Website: macys
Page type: billing-address
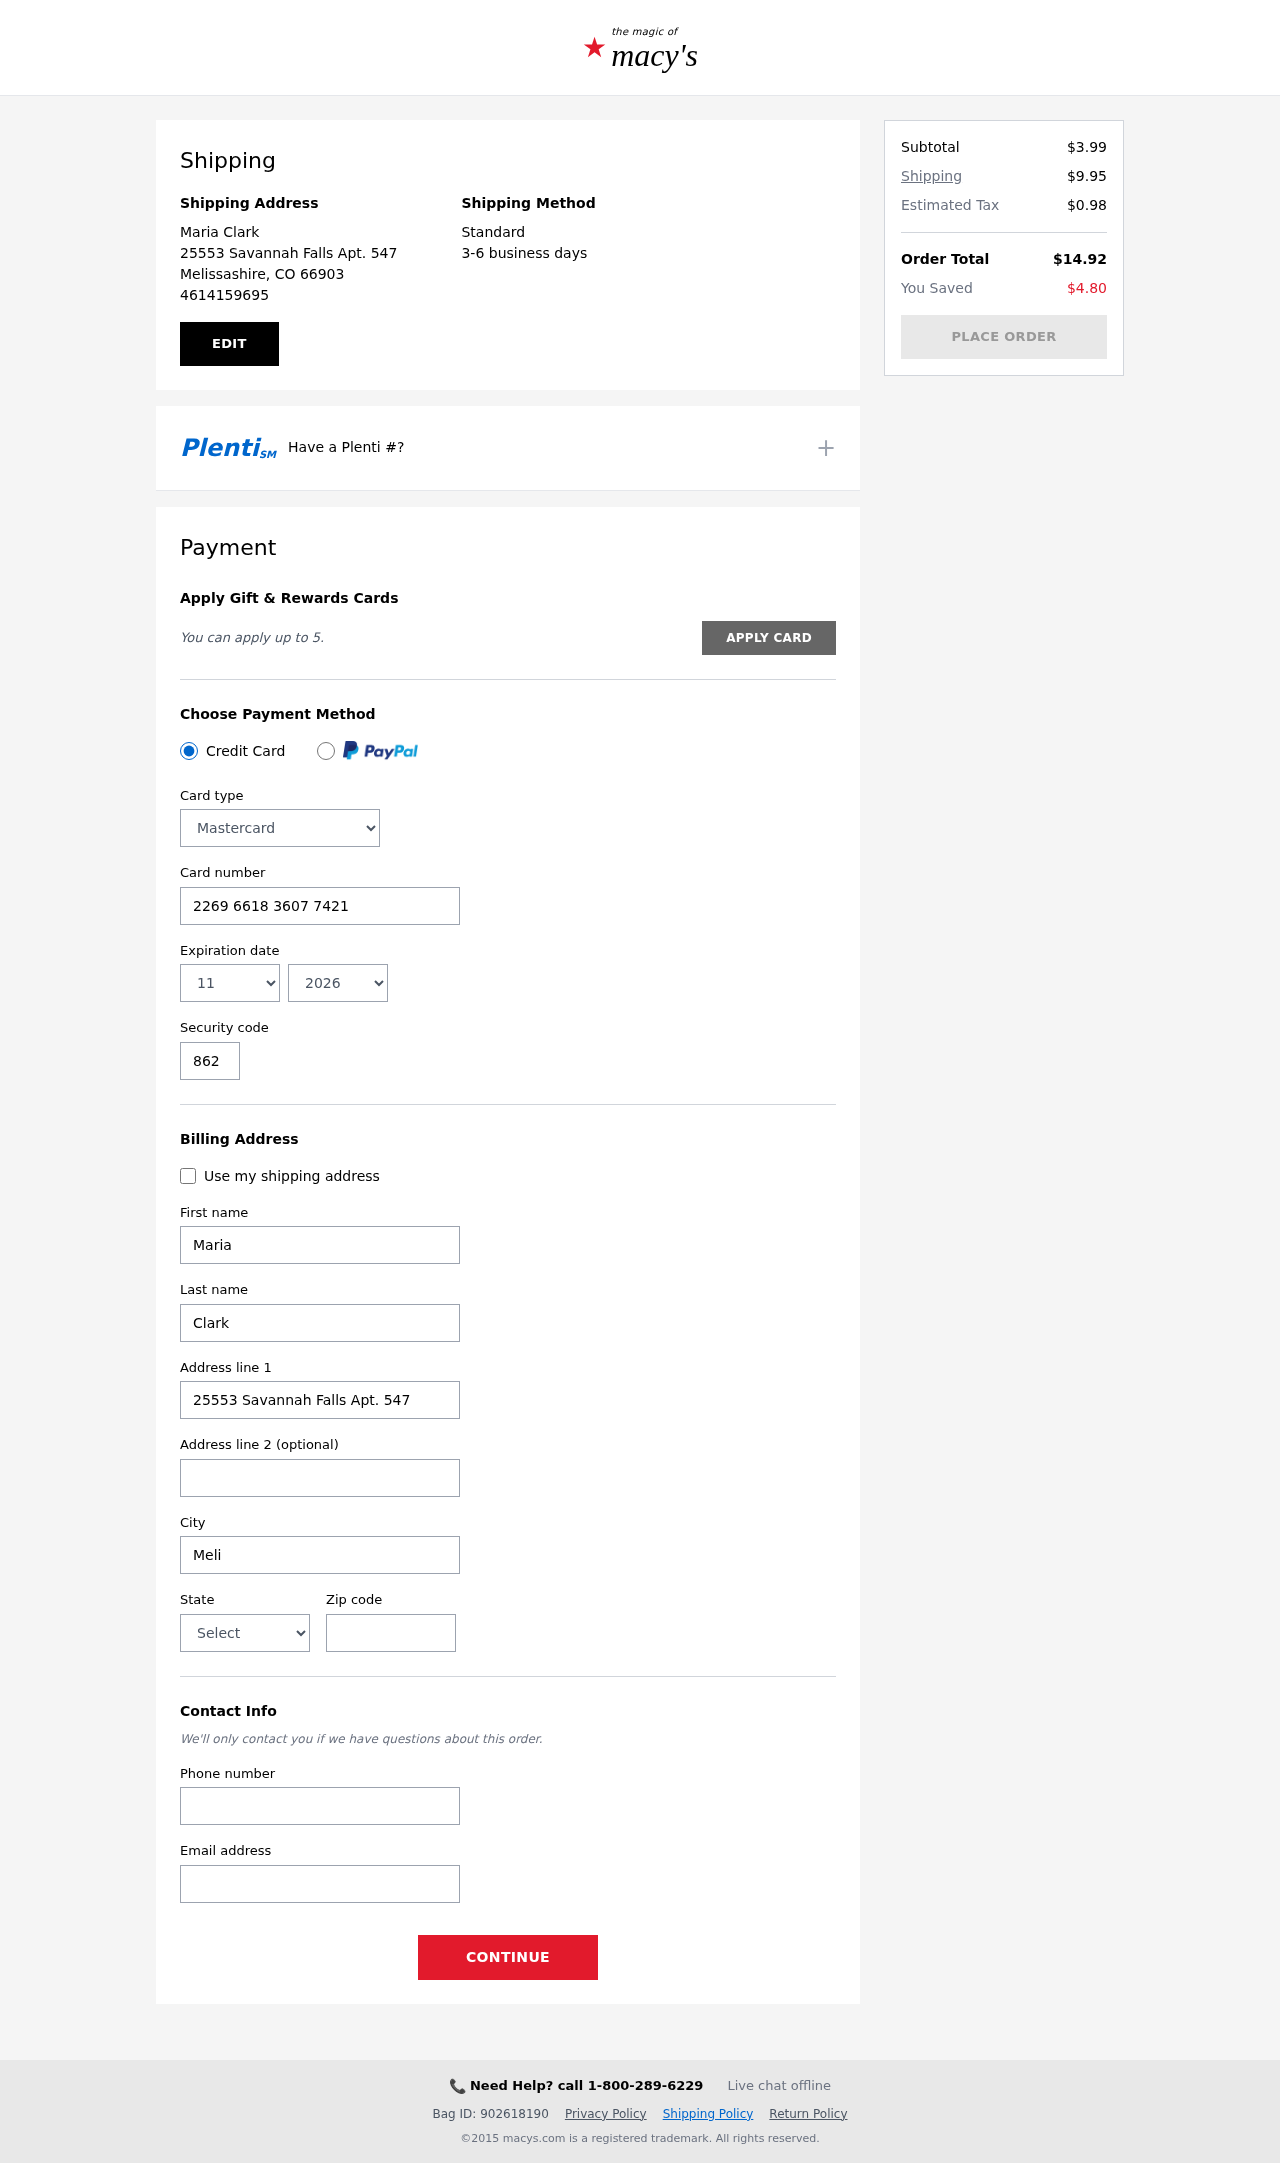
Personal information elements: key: PII_CARD_CVV
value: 862
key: PII_CARD_EXPIRY_MONTH
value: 11
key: PII_CARD_EXPIRY_YEAR
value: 26
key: PII_CARD_NUMBER
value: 2269 6618 3607 7421
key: PII_CARD_TYPE
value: Mastercard
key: PII_CITY
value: Melissashire
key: PII_CITY_STATE_ZIP
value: Melissashire, CO 66903
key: PII_EMAIL
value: mariaclark@yahoo.com
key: PII_FIRSTNAME
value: Maria
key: PII_FULLNAME
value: Maria Clark
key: PII_LASTNAME
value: Clark
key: PII_PHONE
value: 4614159695
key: PII_POSTCODE
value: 66903
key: PII_STATE
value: Colorado
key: PII_STREET
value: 25553 Savannah Falls Apt. 547
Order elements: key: ORDER_SUBTOTAL
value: $3.99
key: ORDER_SHIPPING_COST
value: $9.95
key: ORDER_TAX
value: $0.98
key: ORDER_TOTAL
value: $14.92
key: ORDER_SAVINGS
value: $4.80